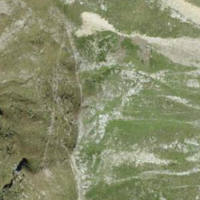
EUNIS habitat code: 26
Species observed at this site:
Saxifraga paniculata
Saxifraga exarata
Anthyllis vulneraria
Gentiana verna